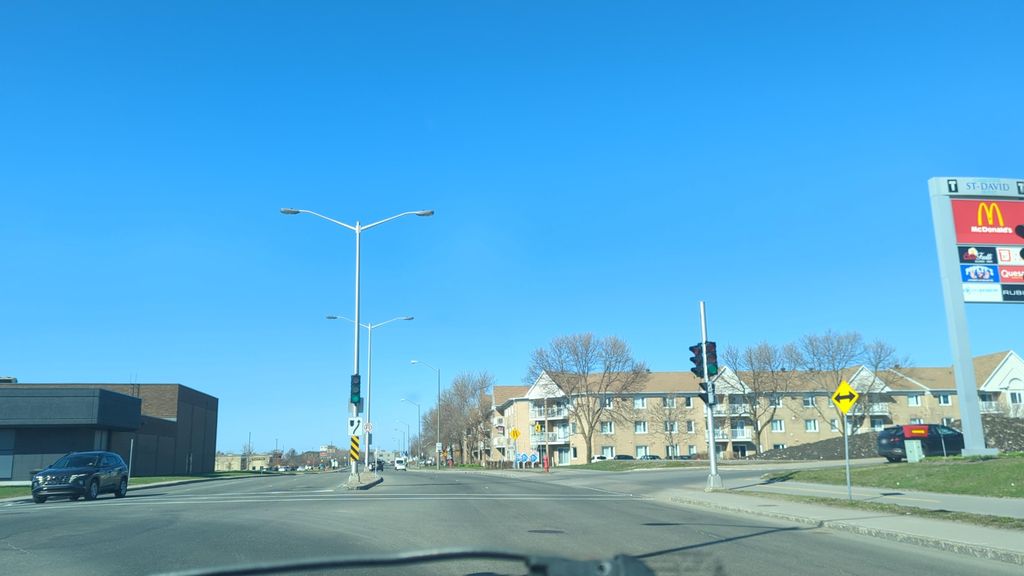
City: quebec_city